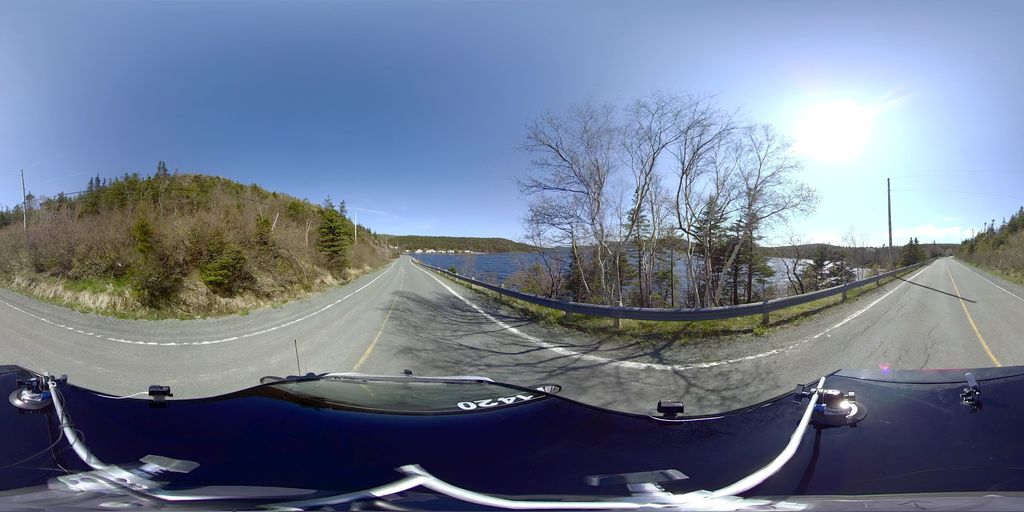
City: st_johns